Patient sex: M
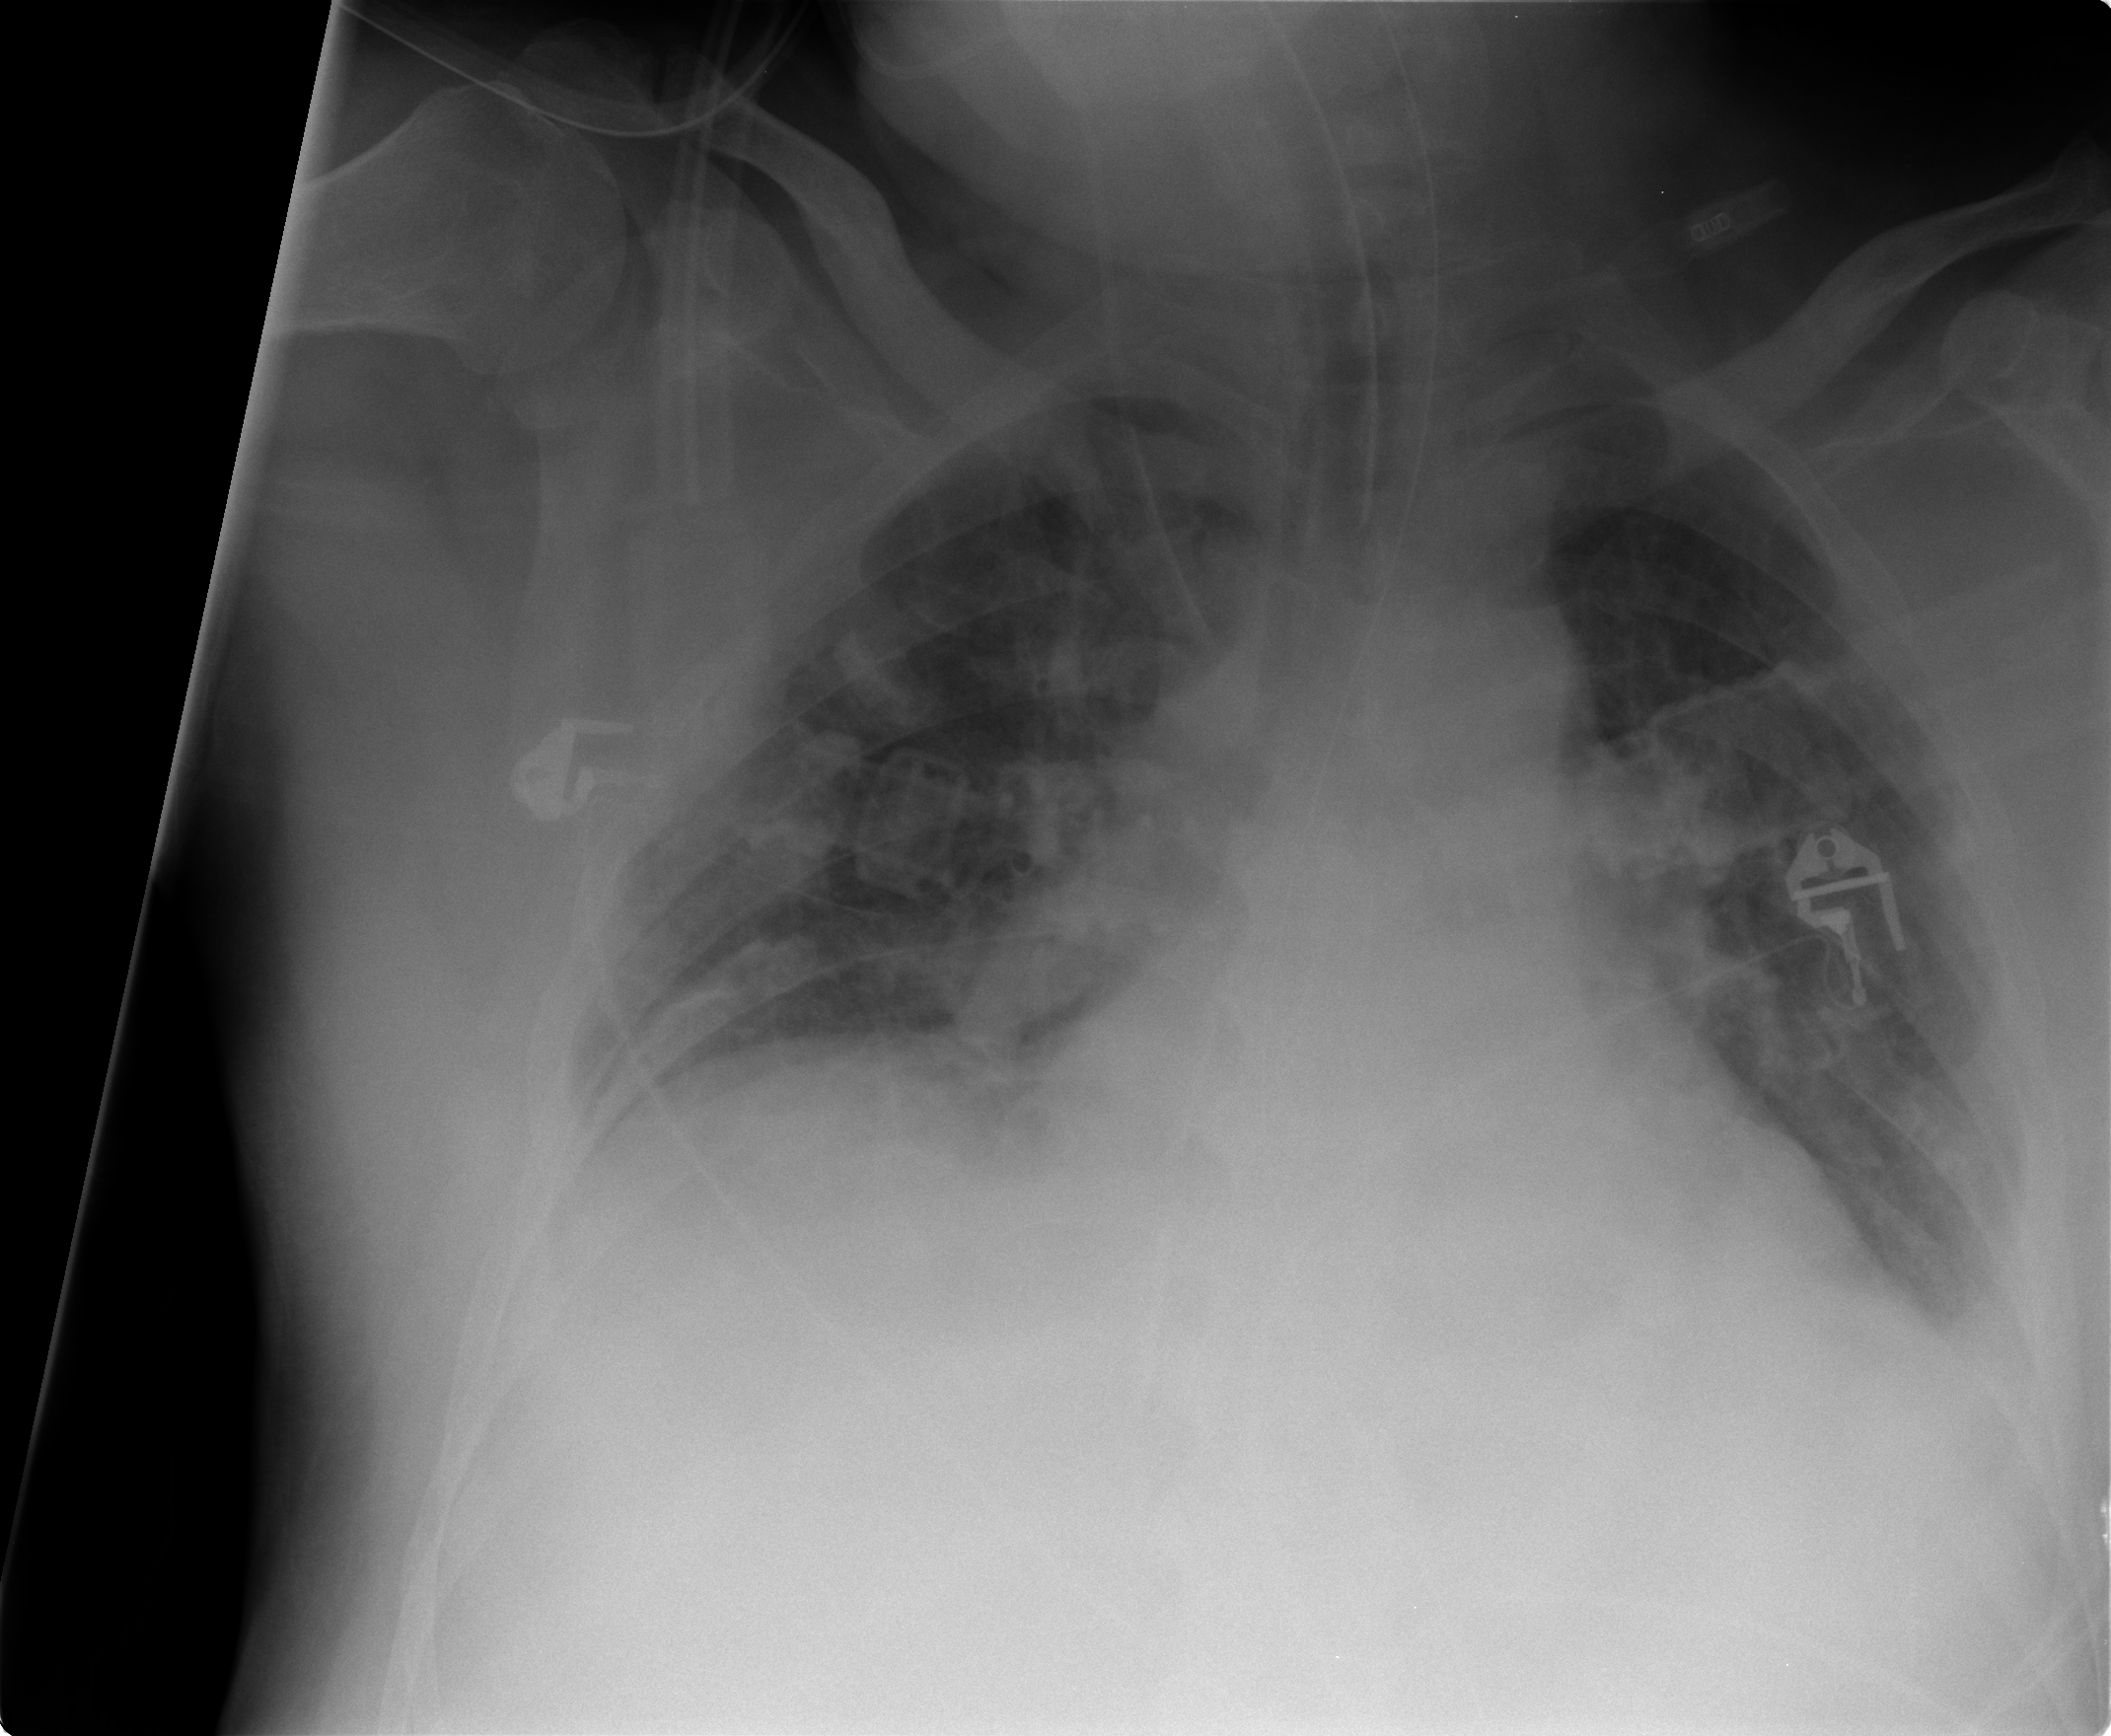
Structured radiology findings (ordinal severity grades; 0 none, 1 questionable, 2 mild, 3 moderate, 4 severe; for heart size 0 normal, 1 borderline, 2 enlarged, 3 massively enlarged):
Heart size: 2
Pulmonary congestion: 3
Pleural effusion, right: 0
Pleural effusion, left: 0
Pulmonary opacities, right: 2
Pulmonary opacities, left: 0
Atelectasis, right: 2
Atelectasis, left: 2